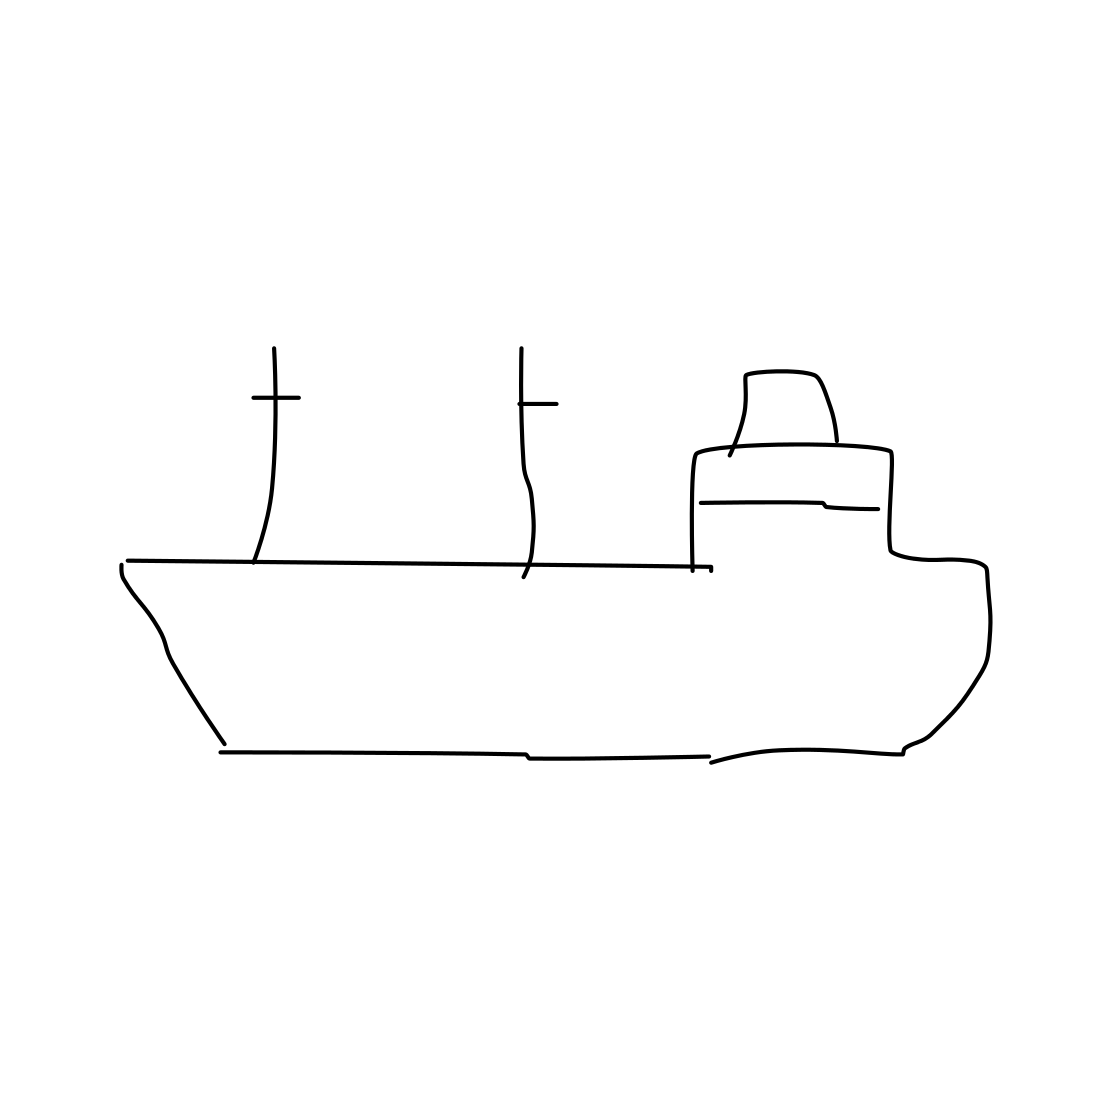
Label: ship